Question: So I'm trying to make my design stretch to full width on iphone 6, but for some reason the constraint is not doing what I want it to.

The lower arrow's width is way larger than 10.
What could the problem be and is there anything else you need to see from me to debug the problem?
The superview is a ScrollView with the horizontal scroll disabled for what its worth...
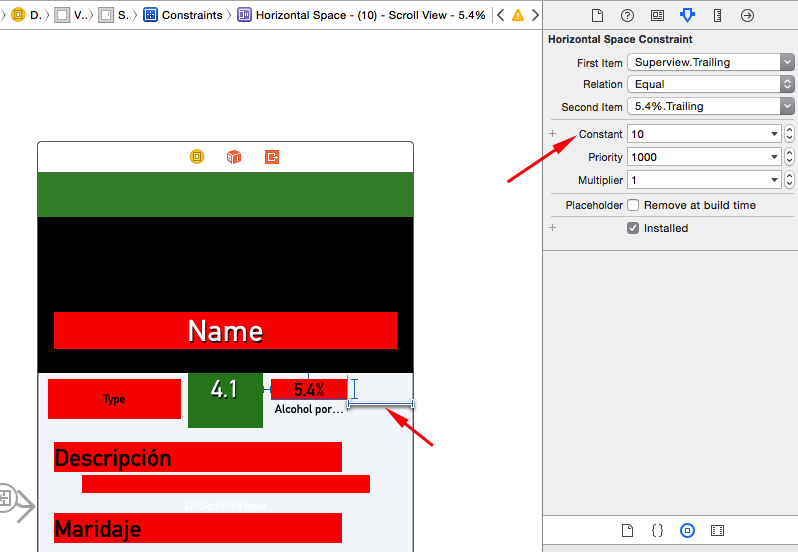
Answer: When using AutoLayout inside a 'UIScrollView', the 'contentSize' of the scroll view is calculated based on the constraints added within the scroll view.
By the looks of things, you want the 'contentSize.width' of your scroll view to be equal to the 'bounds.size.width' of its superview.
To do this, you can simply add a constraint to your scroll view instructing it to constrain its width to be equal to the width of its superview.
In code, it would be something like this:
'''
[NSLayoutConstraint constraintWithItem:self.scrollView attribute:NSLayoutAttributeWidth relatedBy:NSLayoutRelationEqual toItem:self.view attribute:NSLayoutAttributeWidth multiplier:1.0 constant:0.0];
'''
Or in Interface Builder, you can simply hold down the key then drag from the scroll view to its superview to add a constraint.